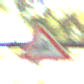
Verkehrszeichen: WildwechselLinks
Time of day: MorningAfternoon
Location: Outdoor (RoadRail)
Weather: Clear
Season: NotSpecified
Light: Natural